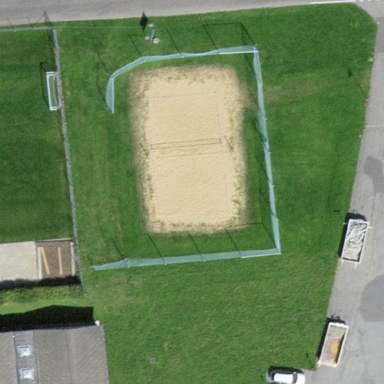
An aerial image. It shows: Volleyball pitch for leisure sports activities.